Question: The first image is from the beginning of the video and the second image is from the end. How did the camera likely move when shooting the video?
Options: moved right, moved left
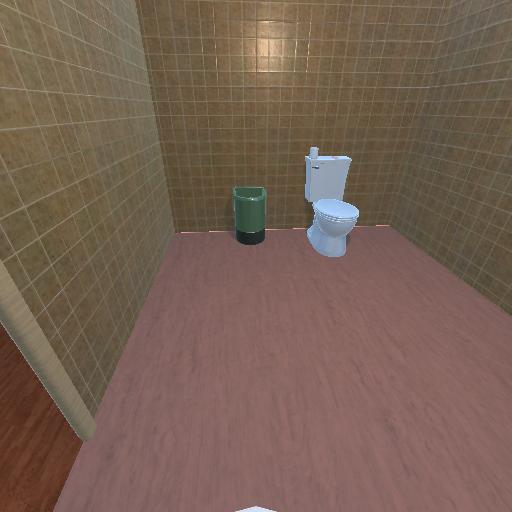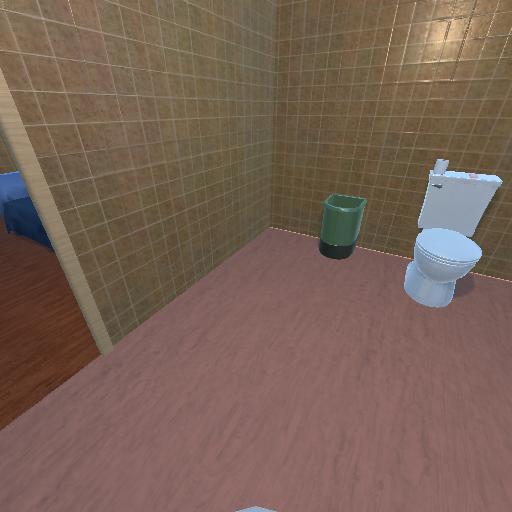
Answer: moved right